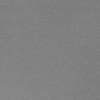
Label: dusty